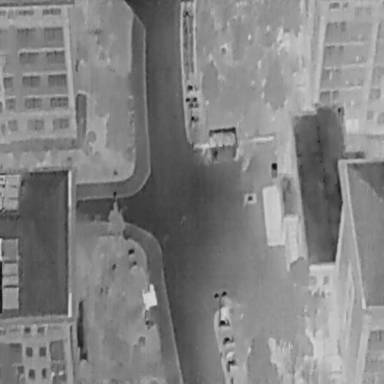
There are four Bicycles in the infrared image.